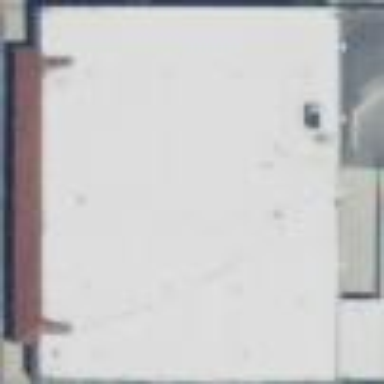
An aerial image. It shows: Retail building.